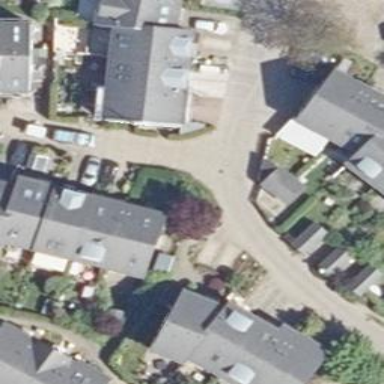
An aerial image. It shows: Asphalt road designated as living street.